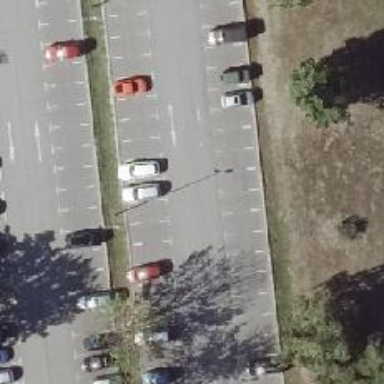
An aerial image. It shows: Parking aisle designed for service vehicles.